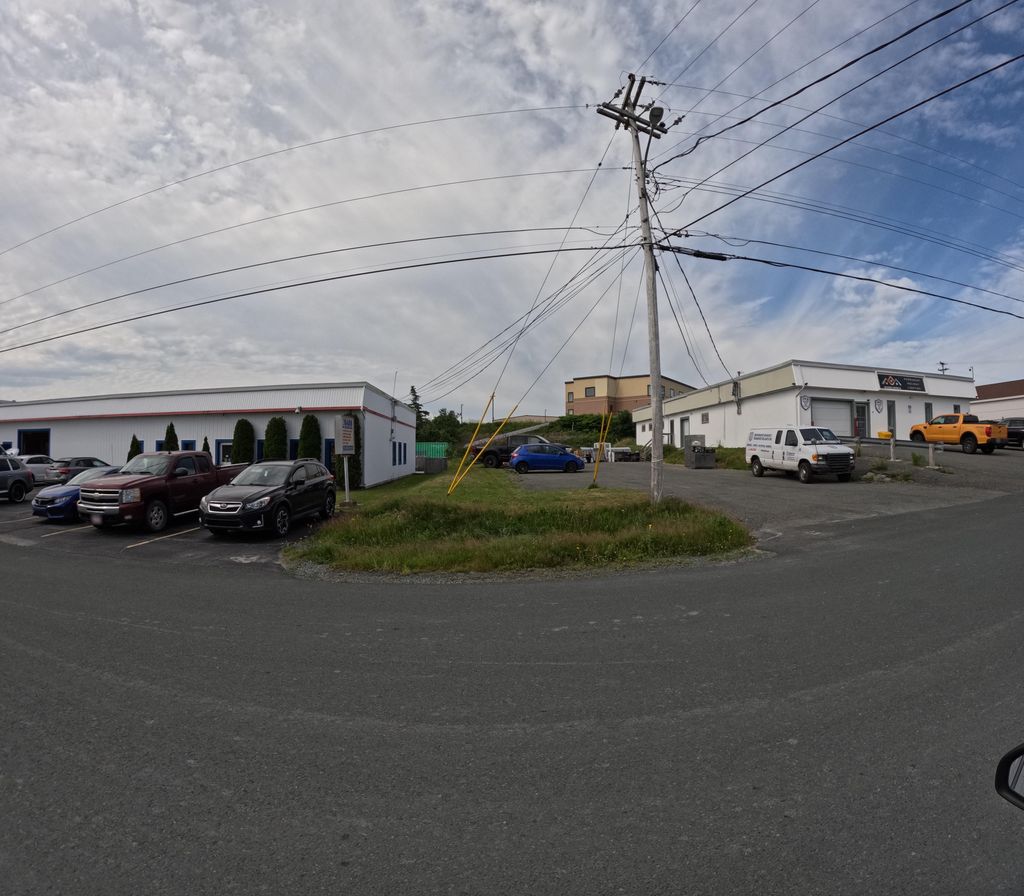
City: st_johns